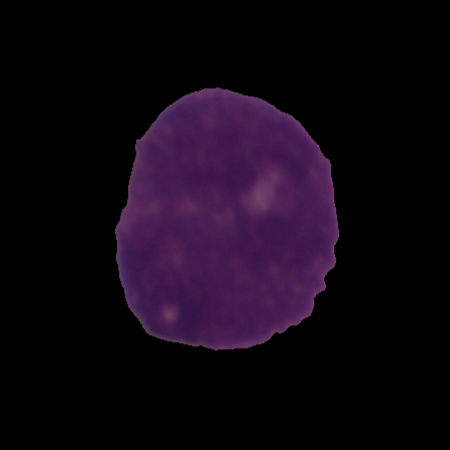
Label: cancer